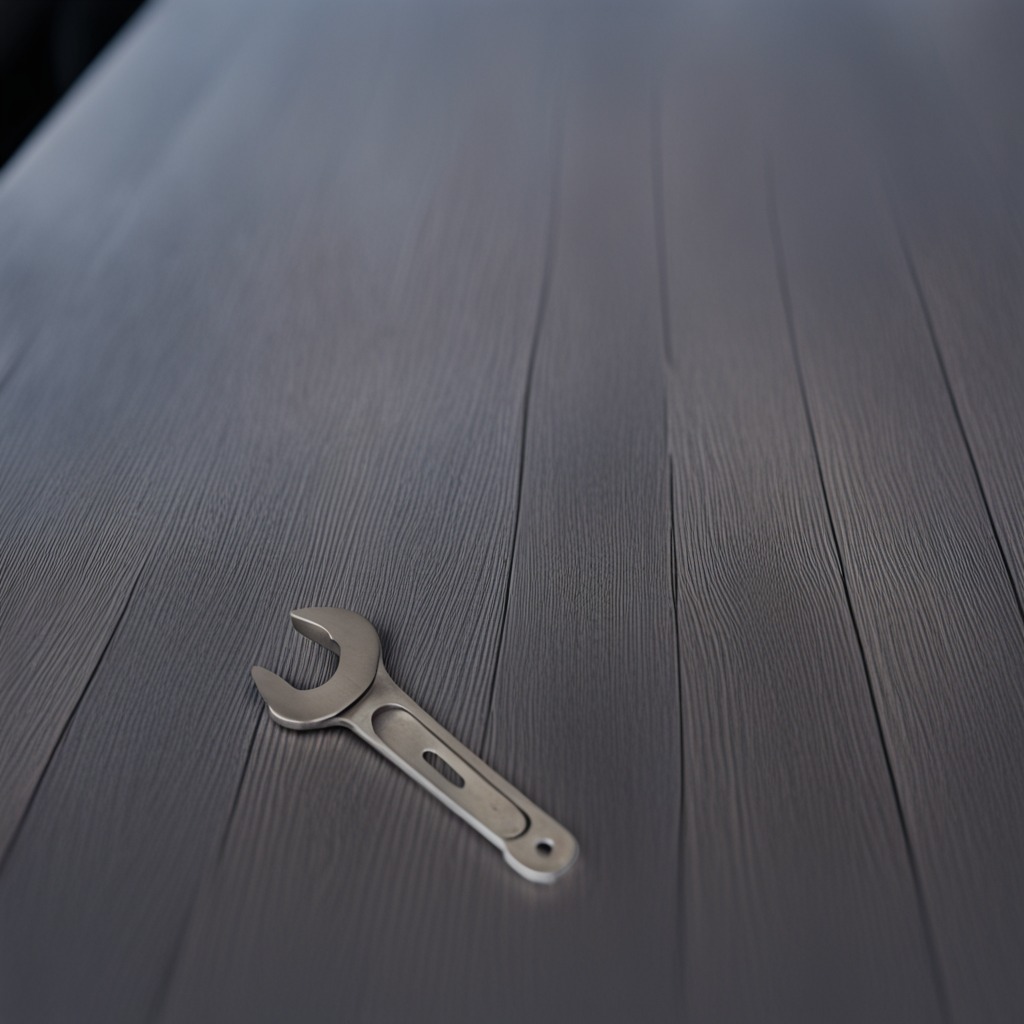
An wrench is lying on the table.